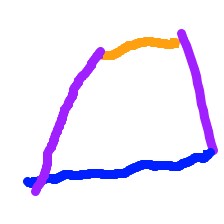
Shape: trapezoid